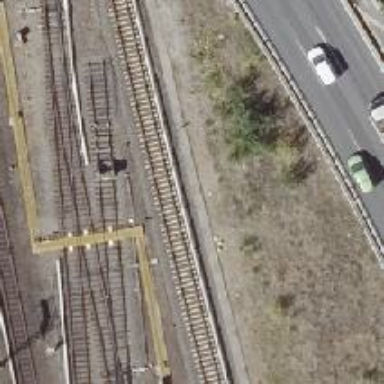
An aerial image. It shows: Solitary milestone along the railway.